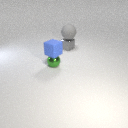
small blue rubber cube in front of large gray rubber sphere